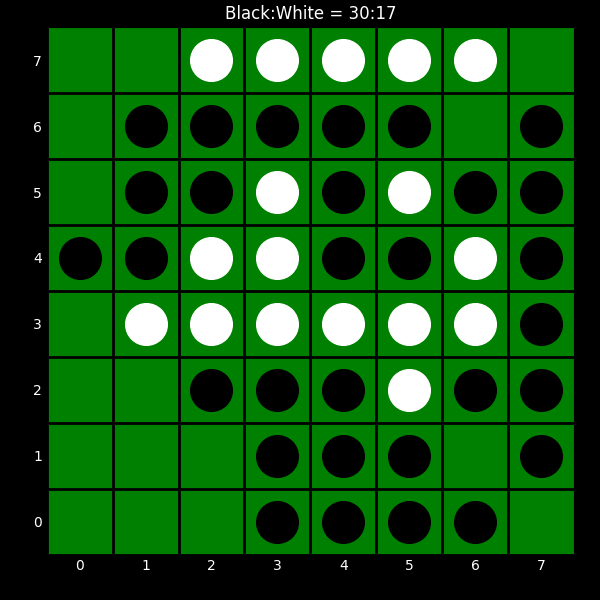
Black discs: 30
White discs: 17